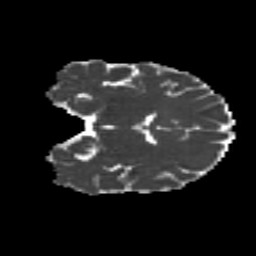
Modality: MD
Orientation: coronal
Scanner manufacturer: siemens
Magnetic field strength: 3 T
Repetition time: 4.16 s
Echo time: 0.0806 s